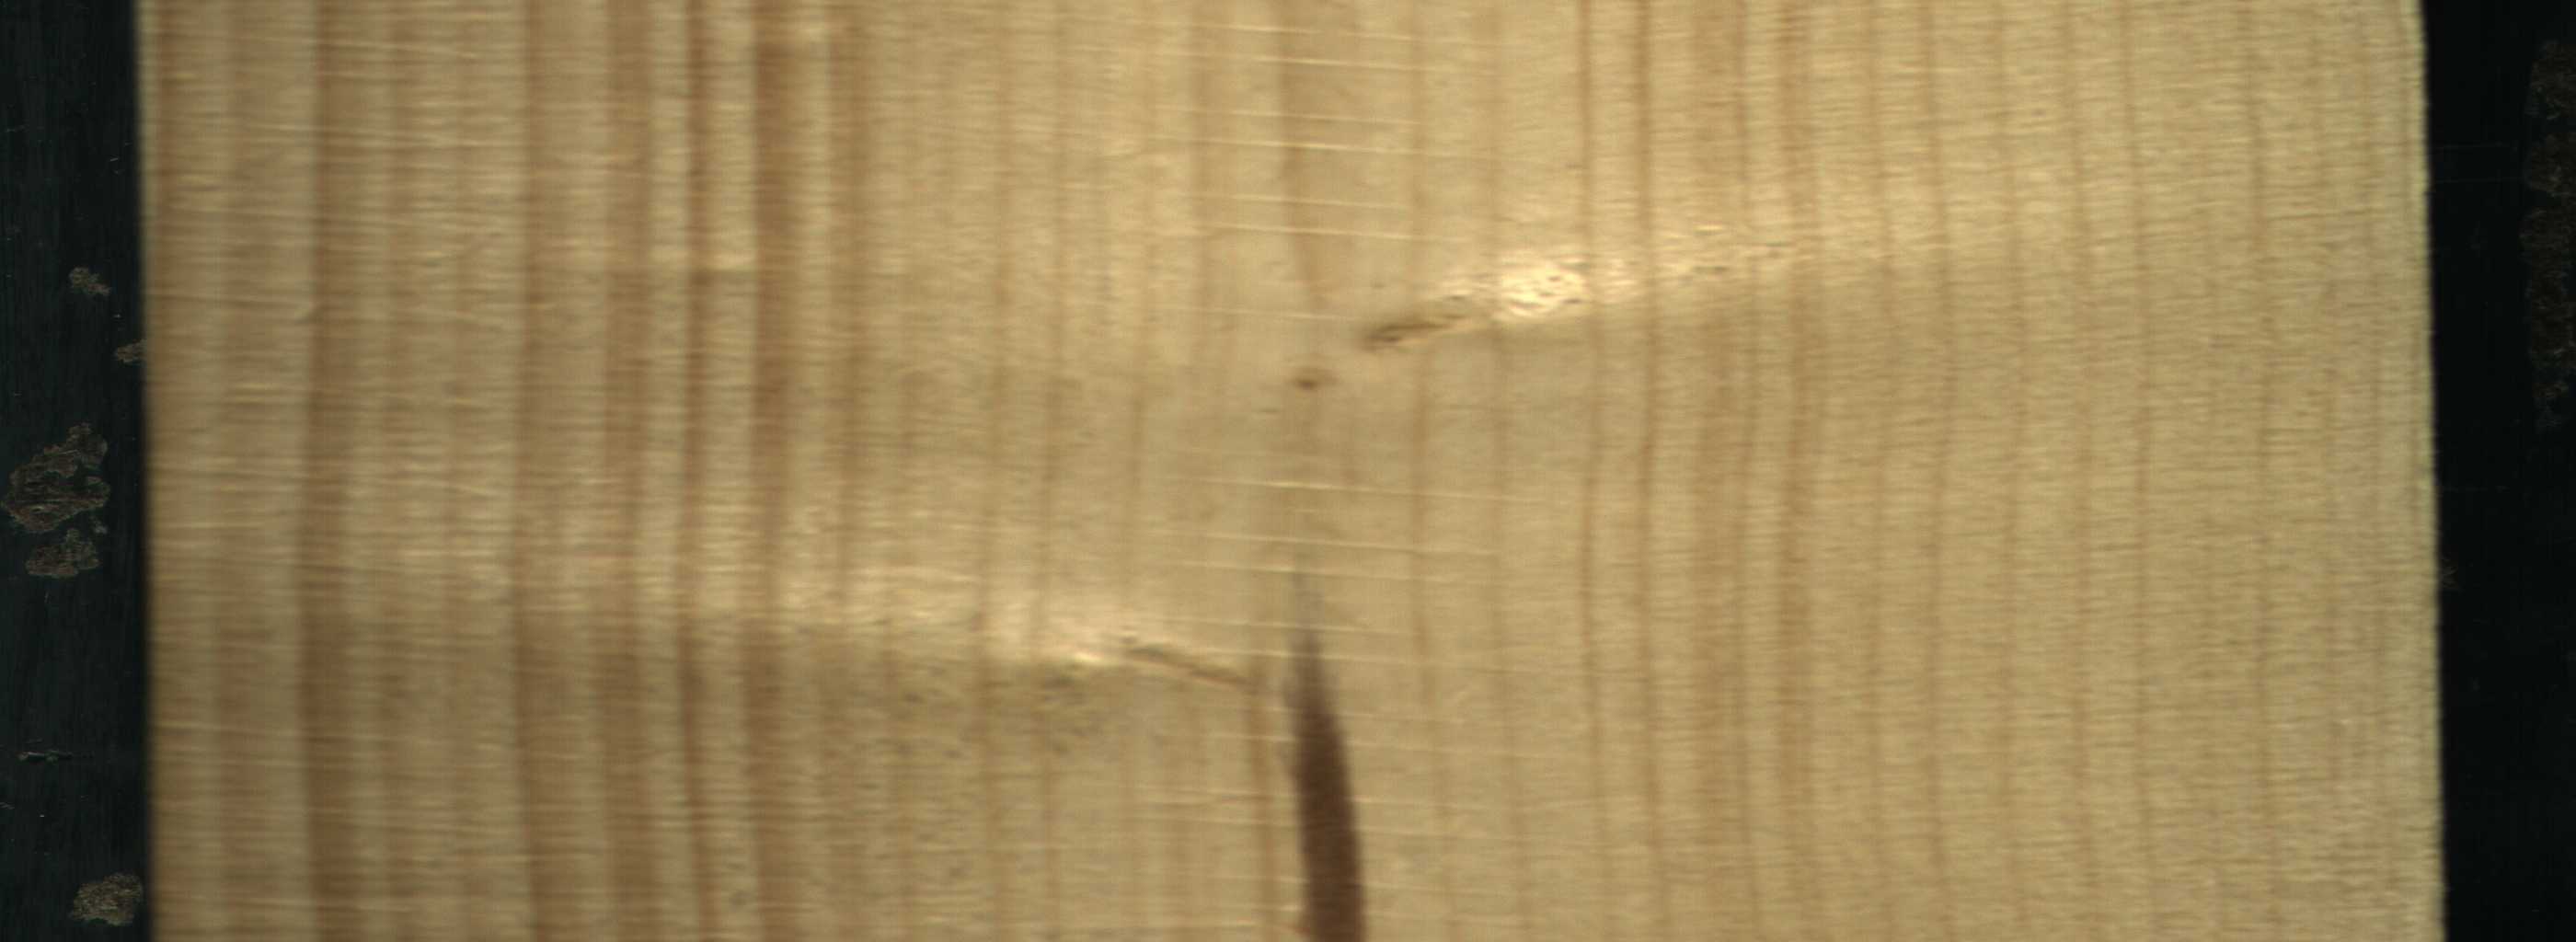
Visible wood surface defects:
Marrow